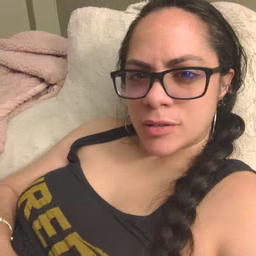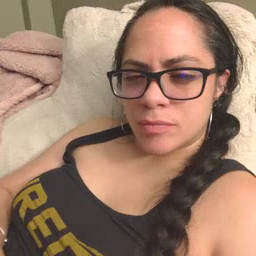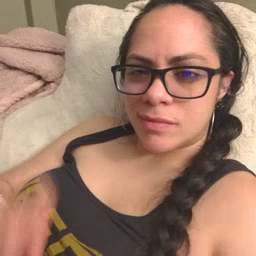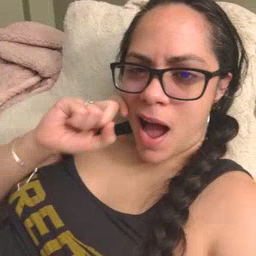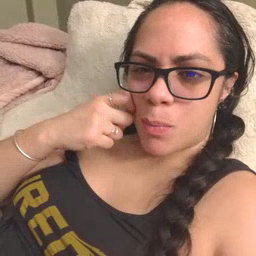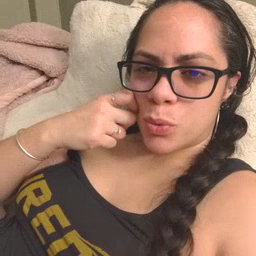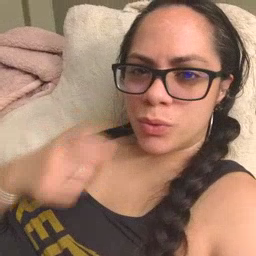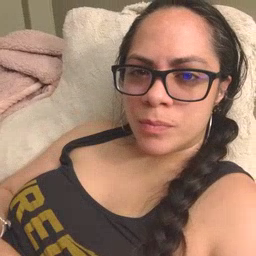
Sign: apple